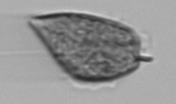
Label: Prorocentrum_micans